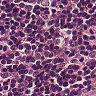
Metastatic tissue present: no